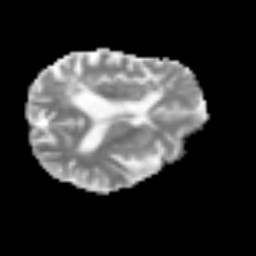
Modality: MD
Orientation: axial
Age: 64
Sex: male
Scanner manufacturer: siemens
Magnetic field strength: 3 T
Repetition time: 3.2 s
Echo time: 0.081 s